七年级 · 度量几何学
已知有理数 $\mathrm{a} 、 \mathrm{~b}$ 在数轴上的位置如图所示, 下列结论正确的是 ( )

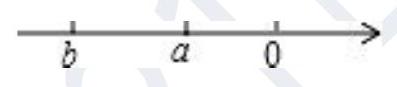
A. $a>b$
B. $a b<0$
C. $\mathrm{b}-\mathrm{a}>0$
D. $a+b>0$
答案: A
解析: $\because$ 由数轴可得, $\mathrm{b}<\mathrm{a}<0$,

$\therefore \mathrm{a}>\mathrm{b}$, 故选项 A 正确;

$\mathrm{ab}>0$, 故选项 $\mathrm{B}$ 错误;

$\mathrm{b}-\mathrm{a}<0$, 故选项 C 错误;

$\mathrm{a}+\mathrm{b}<0$, 故选项 $\mathrm{D}$ 错误.
故答案为: A.